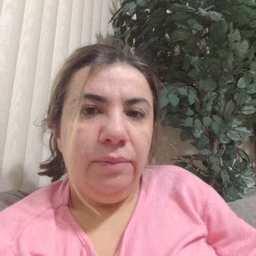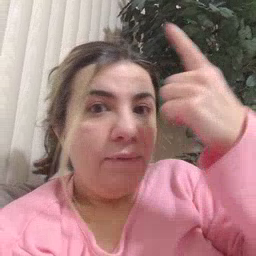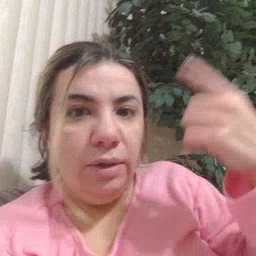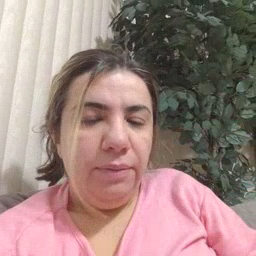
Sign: look